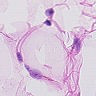
Metastatic tissue present: no